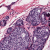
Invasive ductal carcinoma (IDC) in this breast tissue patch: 0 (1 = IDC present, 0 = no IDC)